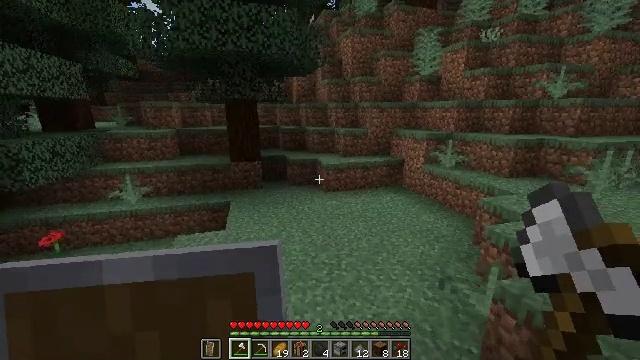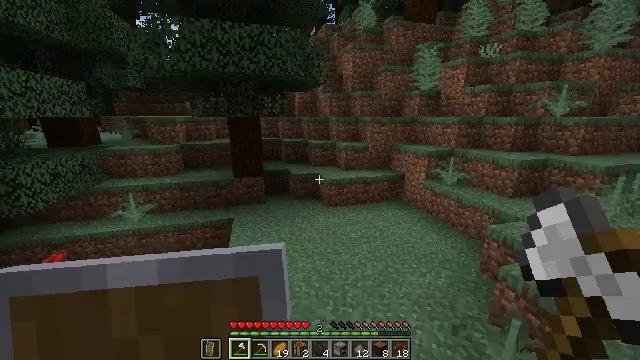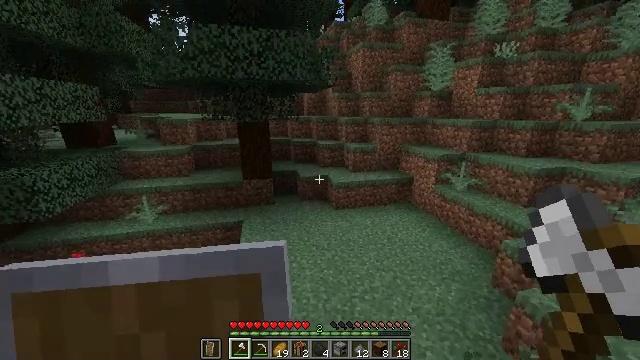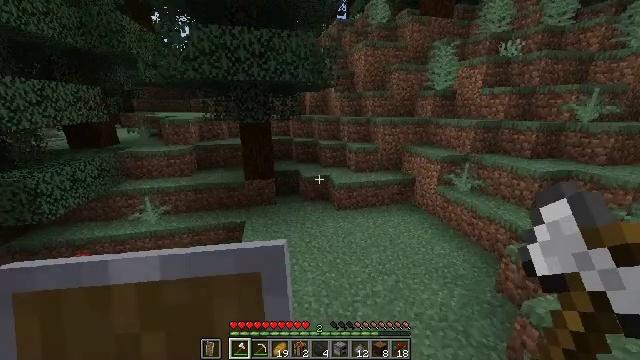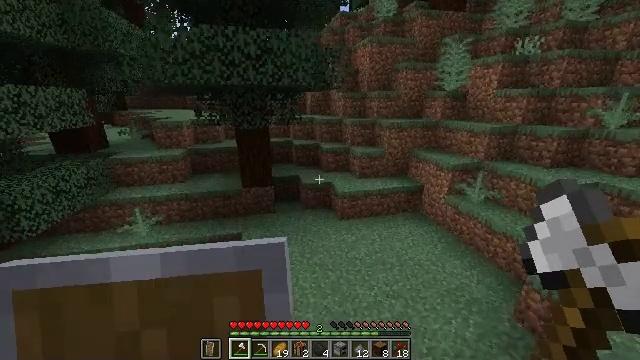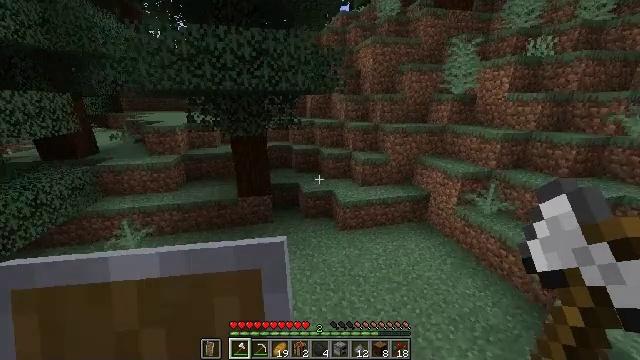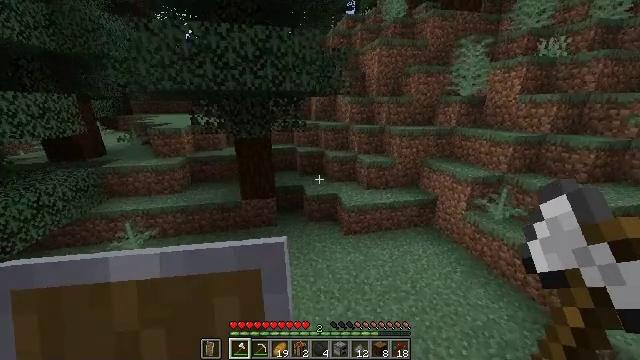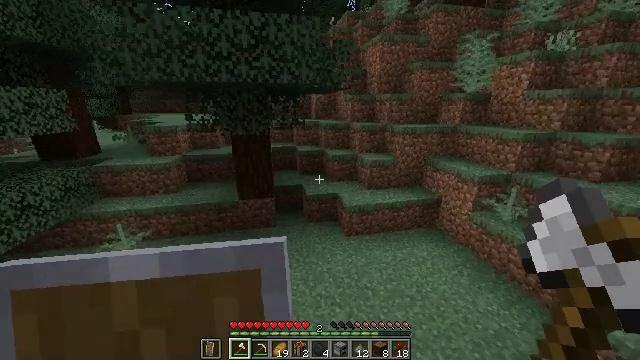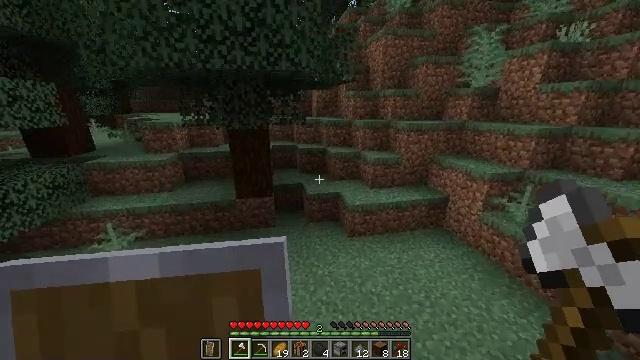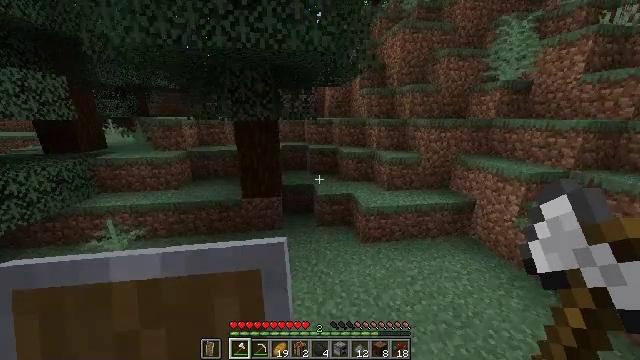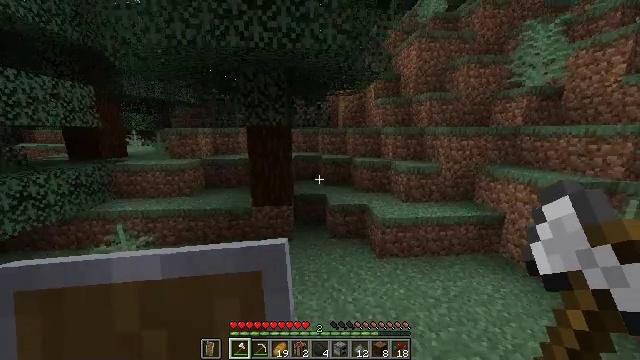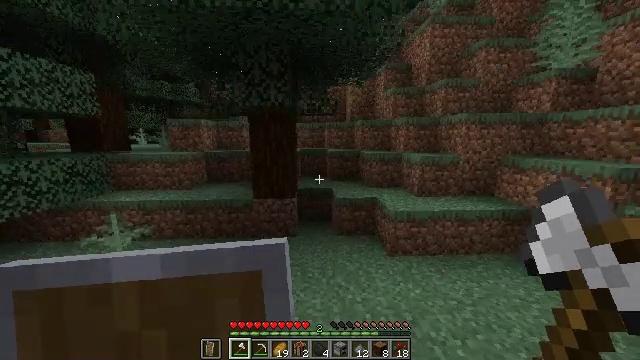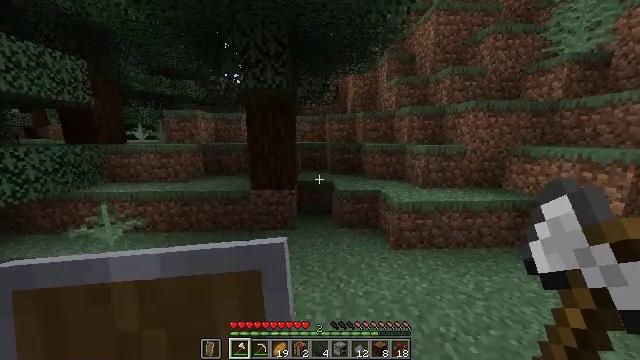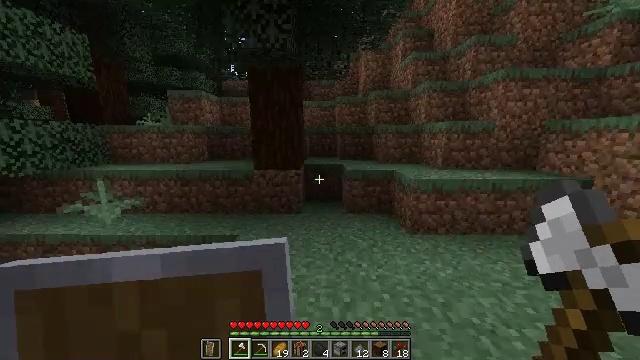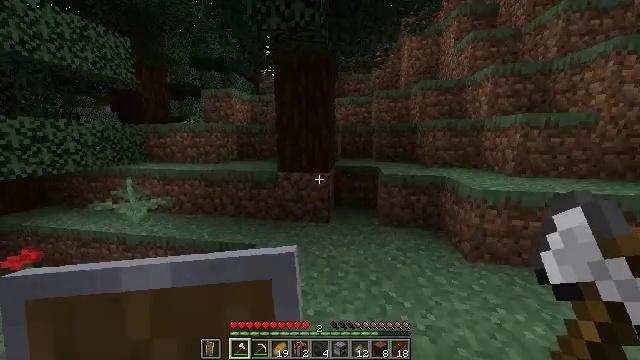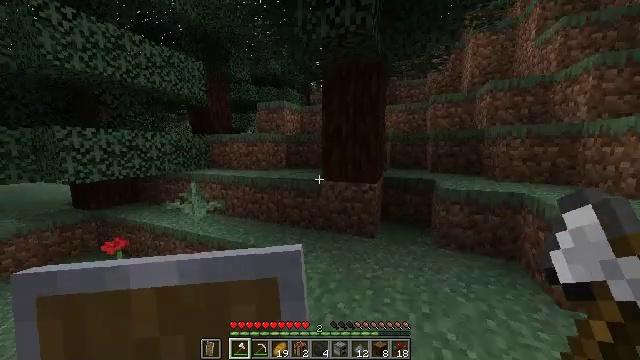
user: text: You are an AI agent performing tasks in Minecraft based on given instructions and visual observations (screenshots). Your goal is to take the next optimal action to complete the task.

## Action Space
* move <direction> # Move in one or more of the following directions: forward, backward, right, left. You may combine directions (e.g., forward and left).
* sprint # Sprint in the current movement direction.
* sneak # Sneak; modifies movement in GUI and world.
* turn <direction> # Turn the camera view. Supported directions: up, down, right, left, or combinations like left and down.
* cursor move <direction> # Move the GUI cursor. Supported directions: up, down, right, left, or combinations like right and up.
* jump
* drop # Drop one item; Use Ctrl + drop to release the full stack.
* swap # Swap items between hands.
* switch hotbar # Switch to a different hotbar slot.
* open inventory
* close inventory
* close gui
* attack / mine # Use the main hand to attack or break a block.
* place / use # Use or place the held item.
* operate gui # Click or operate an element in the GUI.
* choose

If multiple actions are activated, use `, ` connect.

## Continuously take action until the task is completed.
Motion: motion action
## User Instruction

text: Mine the sweet berry bush.
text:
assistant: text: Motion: move forward, sprint, jump
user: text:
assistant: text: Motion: move forward, sprint, turn left and down, jump
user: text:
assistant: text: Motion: move forward, sprint, jump
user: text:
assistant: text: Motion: move forward, sprint, turn down, jump
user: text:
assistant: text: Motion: move forward, sprint, jump
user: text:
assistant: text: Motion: move forward, sprint, turn left, jump
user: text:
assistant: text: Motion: move forward, sprint, jump
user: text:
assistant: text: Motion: move forward, sprint, jump
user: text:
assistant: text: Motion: move forward, sprint, turn left and up, jump
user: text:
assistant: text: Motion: move forward, sprint, turn left and up, jump
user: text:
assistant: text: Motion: move forward, sprint, turn left and up, jump
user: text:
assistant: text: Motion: move forward, sprint, jump
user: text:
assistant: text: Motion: move forward, sprint, turn left
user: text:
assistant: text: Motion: move forward, sprint, turn left
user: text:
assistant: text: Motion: move forward, sprint, turn left and up
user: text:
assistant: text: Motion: move forward, sprint, turn left and up
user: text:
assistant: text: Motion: move forward, sprint, turn left
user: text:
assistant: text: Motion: move forward, sprint, turn left
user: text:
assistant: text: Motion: move forward, sprint, turn left
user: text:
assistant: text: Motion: move forward, sprint, turn left
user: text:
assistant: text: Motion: move forward, sprint, turn left
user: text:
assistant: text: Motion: move forward, sprint, turn left
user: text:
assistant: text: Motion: move forward, sprint, turn left
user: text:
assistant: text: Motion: move forward, sprint, turn left, jump
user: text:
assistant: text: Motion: move forward, sprint, jump
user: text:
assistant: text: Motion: move forward, sprint, jump
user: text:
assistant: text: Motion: move forward, sprint, turn right, jump
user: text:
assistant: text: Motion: move forward, sprint, turn right and up, jump
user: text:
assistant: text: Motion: move forward, sprint, jump
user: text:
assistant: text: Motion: move forward, sprint, turn right and up, jump